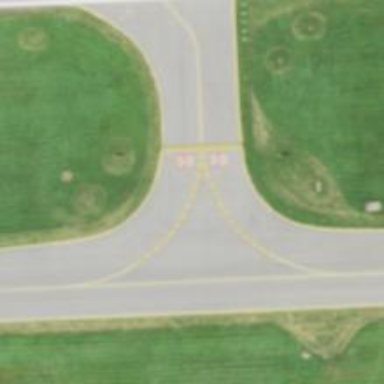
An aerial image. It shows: Image of taxiway at airport.